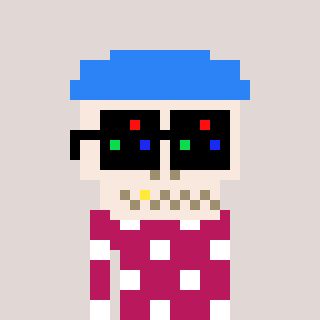
a pixel art character with square black sunglasses, a skeleton-hat-shaped head and a darkpink-colored body on a warm background